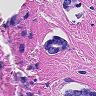
Metastatic tissue present: yes